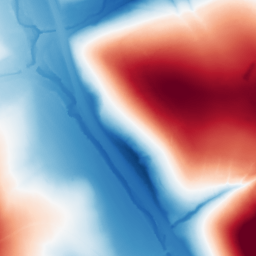
Category: classical
Decomposition family: gaussian
Decomposition parameters: sigma: 100
Upsampling method: edge_directed
Upsampling parameters: scale: 4
Upsampling scale: 4